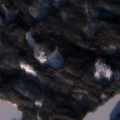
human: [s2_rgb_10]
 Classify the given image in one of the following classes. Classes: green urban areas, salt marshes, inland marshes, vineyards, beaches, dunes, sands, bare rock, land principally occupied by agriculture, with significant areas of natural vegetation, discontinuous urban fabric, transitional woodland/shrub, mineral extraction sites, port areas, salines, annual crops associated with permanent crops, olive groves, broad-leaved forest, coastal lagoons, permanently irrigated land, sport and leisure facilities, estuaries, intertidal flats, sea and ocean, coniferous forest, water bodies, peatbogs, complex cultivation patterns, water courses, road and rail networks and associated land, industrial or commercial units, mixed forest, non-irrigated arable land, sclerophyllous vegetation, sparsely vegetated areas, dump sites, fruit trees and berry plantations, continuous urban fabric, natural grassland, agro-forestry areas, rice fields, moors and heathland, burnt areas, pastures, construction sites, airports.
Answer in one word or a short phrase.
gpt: coniferous forest, mixed forest, water bodies